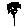
Label: flower